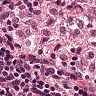
Metastatic tissue present: no